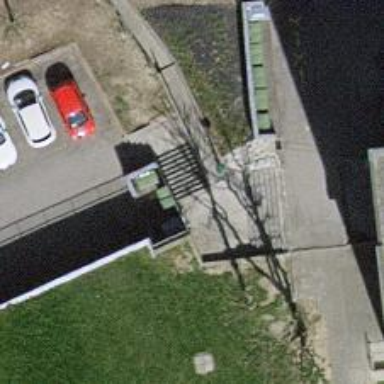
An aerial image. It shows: Road with steps.